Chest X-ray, PA view. Patient: 61 years old, sex F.
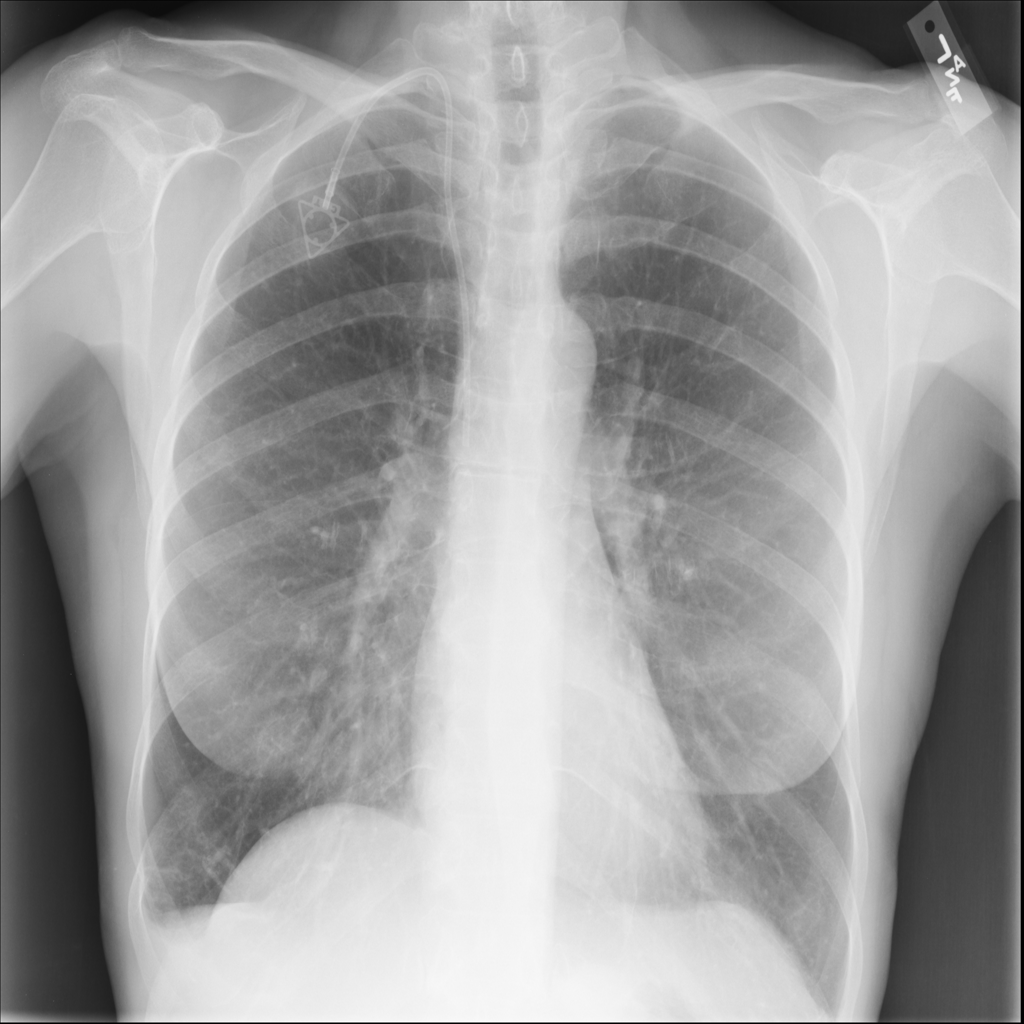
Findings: Effusion